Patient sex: F
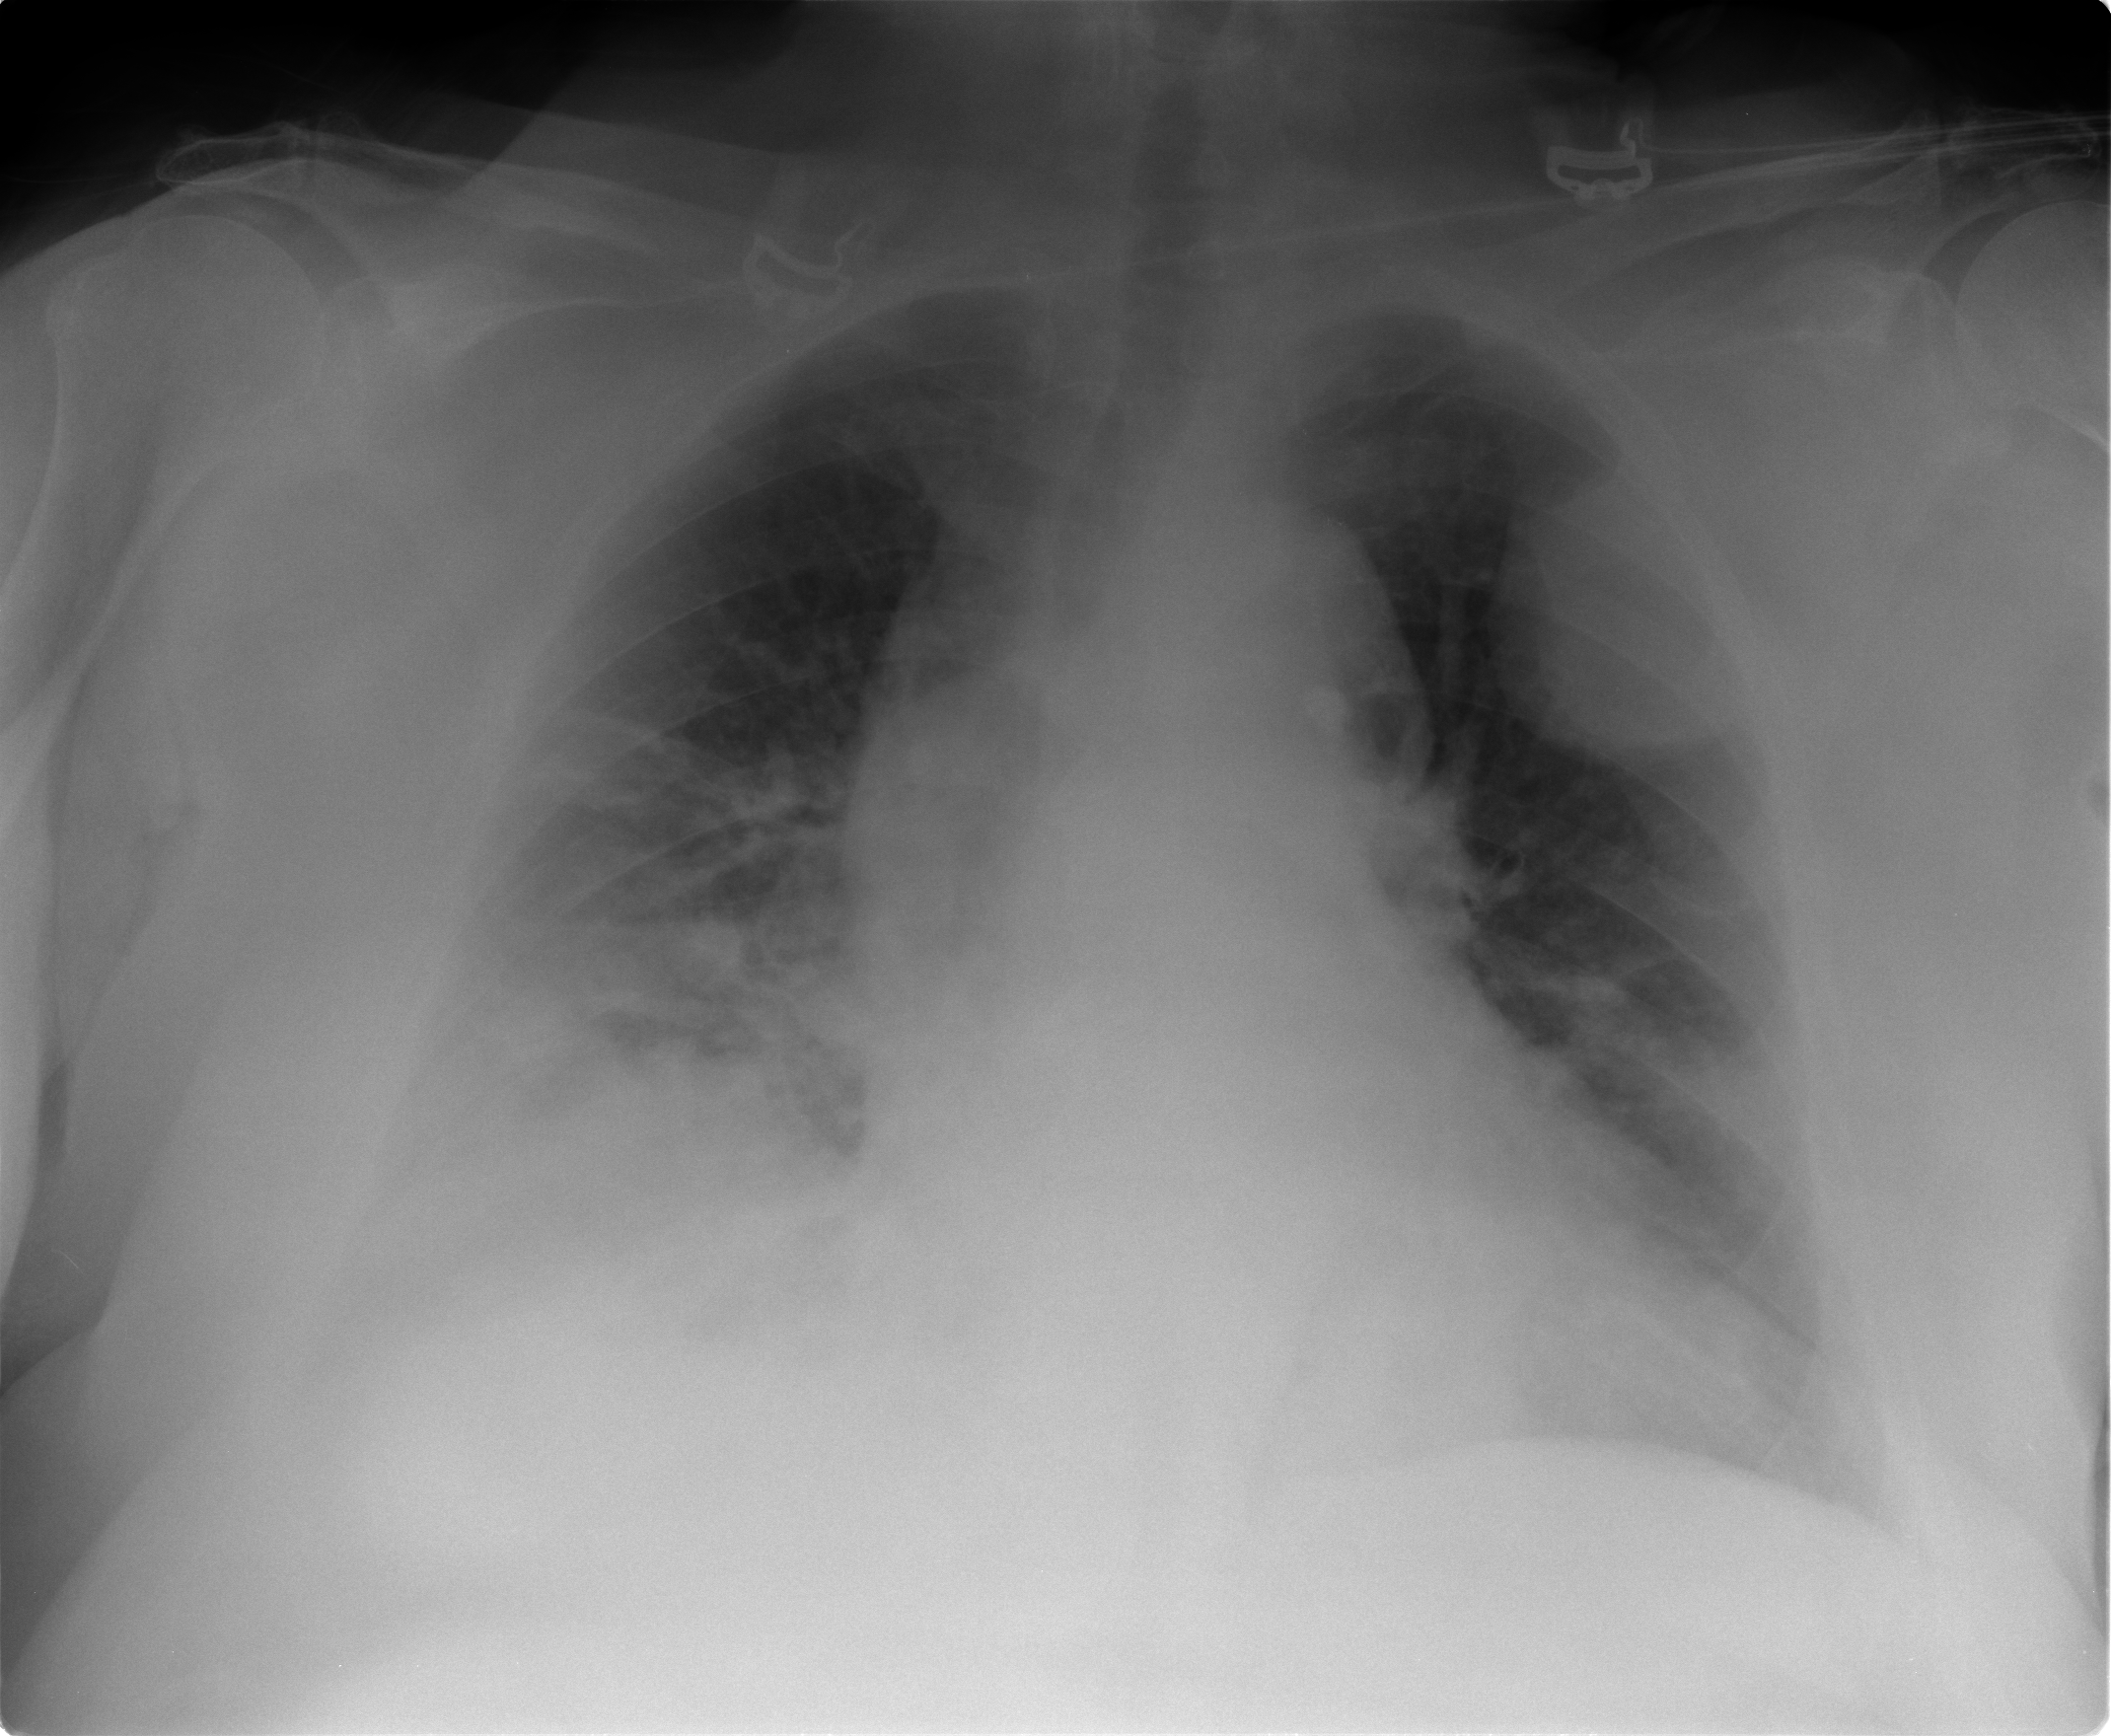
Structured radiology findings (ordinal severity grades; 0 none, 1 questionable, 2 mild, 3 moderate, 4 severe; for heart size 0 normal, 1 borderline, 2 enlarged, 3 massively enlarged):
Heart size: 0
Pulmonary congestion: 2
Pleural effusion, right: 3
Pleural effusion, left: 1
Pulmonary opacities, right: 2
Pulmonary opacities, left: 0
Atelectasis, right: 3
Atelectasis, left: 2